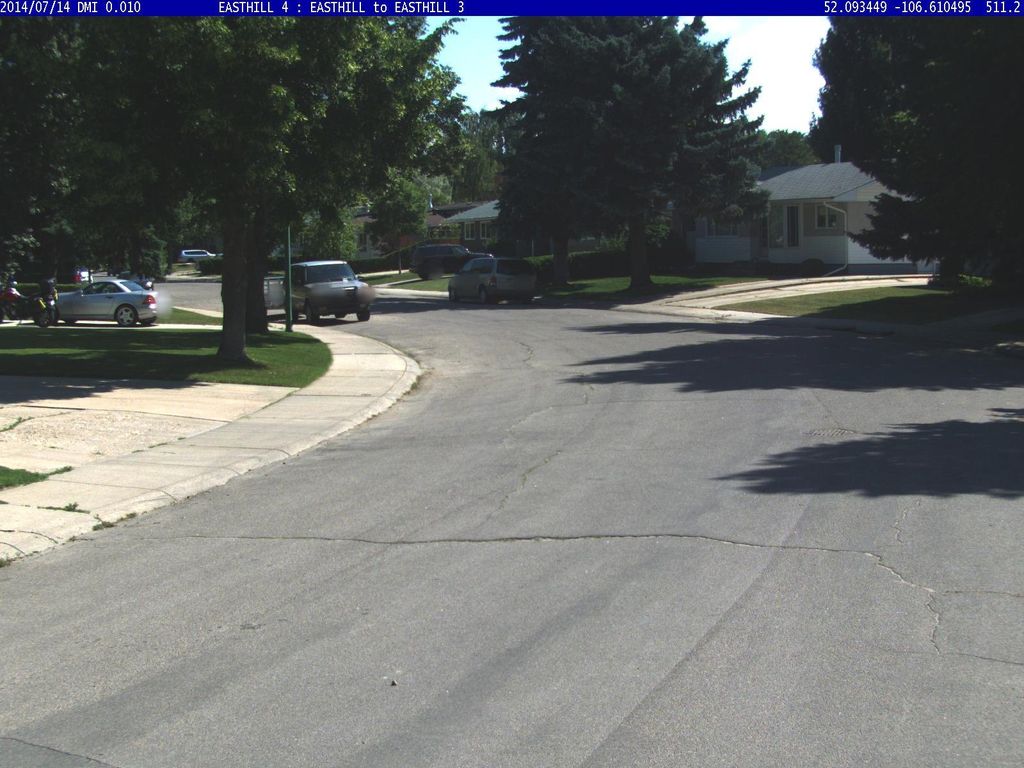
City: saskatoon